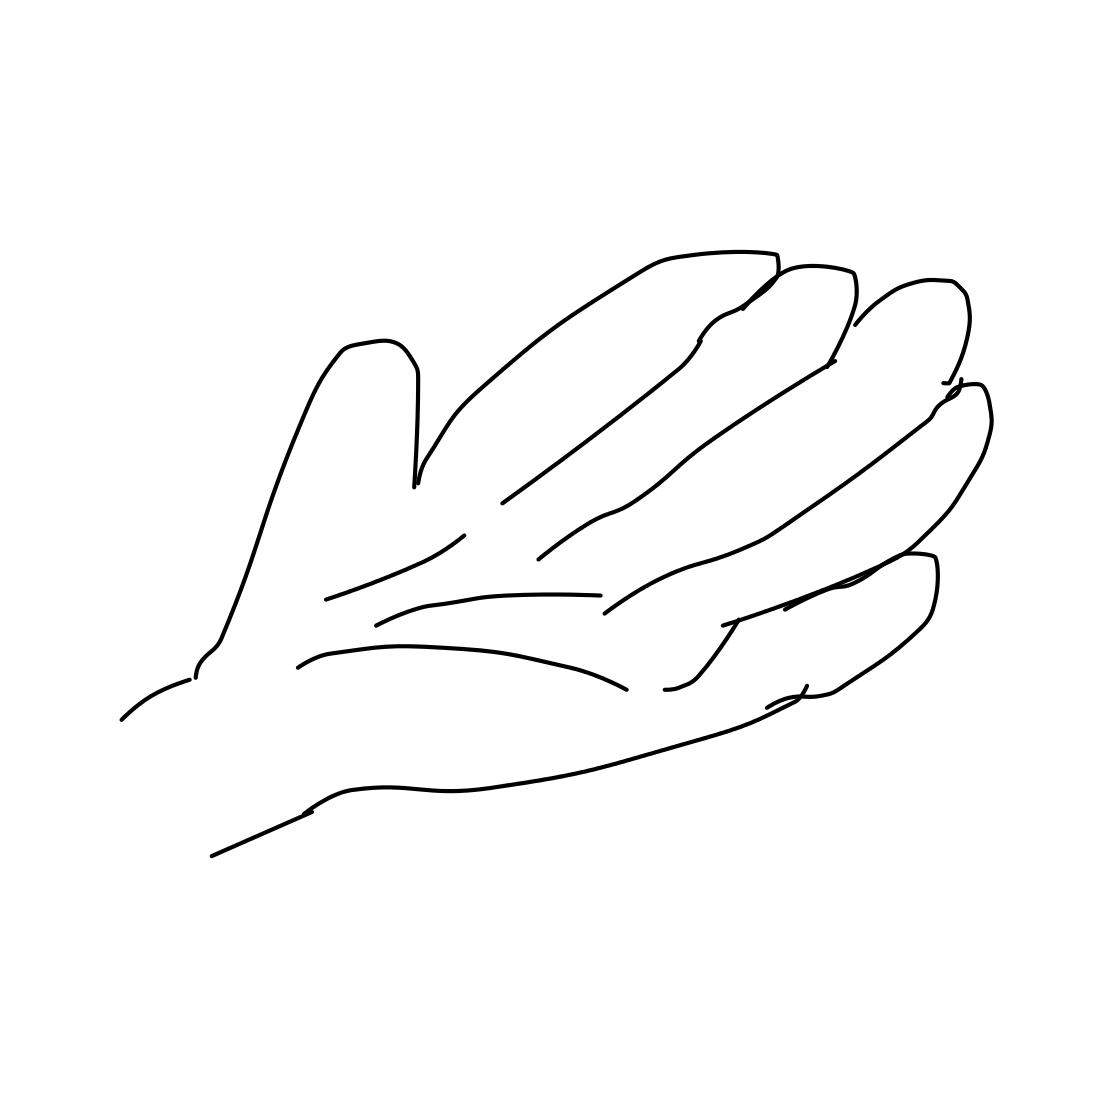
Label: hand